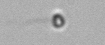
Label: nanoplankton_mix